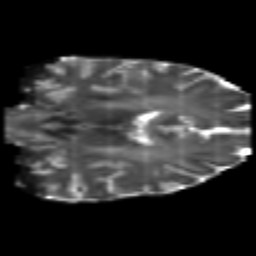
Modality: T2w
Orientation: coronal
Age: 41
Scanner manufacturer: philips
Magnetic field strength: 3 T
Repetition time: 8.6 s
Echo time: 0.127 s